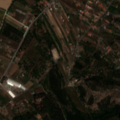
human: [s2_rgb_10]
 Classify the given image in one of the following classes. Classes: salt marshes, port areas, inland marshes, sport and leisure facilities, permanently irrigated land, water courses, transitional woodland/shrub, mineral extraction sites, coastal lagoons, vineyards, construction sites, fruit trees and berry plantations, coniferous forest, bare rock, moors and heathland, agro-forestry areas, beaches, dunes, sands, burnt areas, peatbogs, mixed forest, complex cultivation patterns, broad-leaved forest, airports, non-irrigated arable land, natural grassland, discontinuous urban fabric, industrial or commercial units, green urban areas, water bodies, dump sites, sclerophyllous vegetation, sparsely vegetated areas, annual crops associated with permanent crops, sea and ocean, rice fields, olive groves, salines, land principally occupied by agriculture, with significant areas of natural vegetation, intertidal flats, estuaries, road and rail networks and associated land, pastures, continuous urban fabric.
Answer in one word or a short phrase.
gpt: permanently irrigated land, fruit trees and berry plantations, complex cultivation patterns, land principally occupied by agriculture, with significant areas of natural vegetation, broad-leaved forest, transitional woodland/shrub